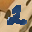
Label: 2